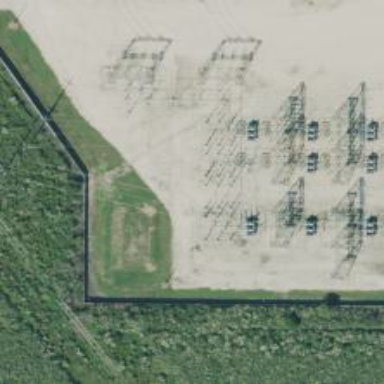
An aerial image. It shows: Switch used for power control.